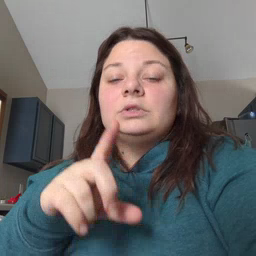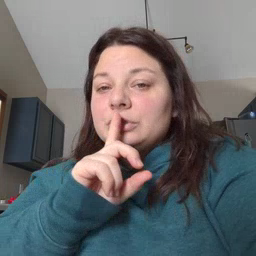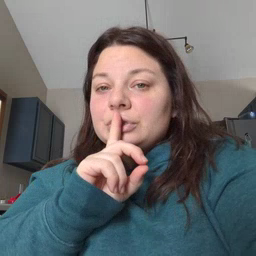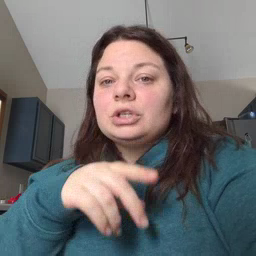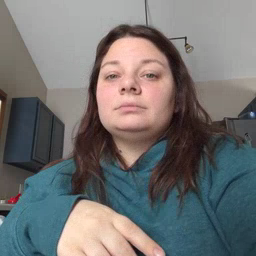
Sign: shhh